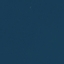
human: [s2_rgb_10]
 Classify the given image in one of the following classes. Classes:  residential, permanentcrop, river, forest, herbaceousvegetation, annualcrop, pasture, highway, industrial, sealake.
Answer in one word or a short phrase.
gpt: SeaLake